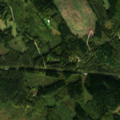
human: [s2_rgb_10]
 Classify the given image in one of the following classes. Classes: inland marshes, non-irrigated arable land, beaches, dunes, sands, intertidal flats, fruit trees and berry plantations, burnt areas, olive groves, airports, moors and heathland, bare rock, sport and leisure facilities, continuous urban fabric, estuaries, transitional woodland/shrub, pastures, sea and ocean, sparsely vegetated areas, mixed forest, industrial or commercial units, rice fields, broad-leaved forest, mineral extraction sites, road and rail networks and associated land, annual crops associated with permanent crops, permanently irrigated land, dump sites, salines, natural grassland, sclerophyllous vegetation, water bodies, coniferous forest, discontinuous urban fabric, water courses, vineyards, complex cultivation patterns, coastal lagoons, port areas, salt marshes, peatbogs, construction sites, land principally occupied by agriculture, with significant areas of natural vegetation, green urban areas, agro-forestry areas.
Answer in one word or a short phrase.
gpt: broad-leaved forest, coniferous forest, mixed forest, transitional woodland/shrub